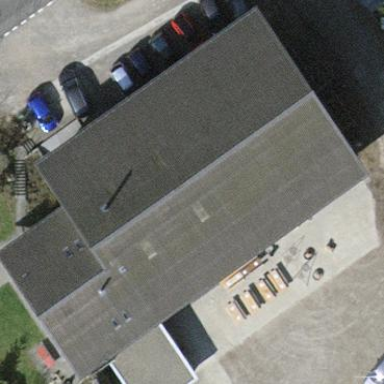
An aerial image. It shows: Industrial building.